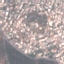
Land use / land cover: Residential